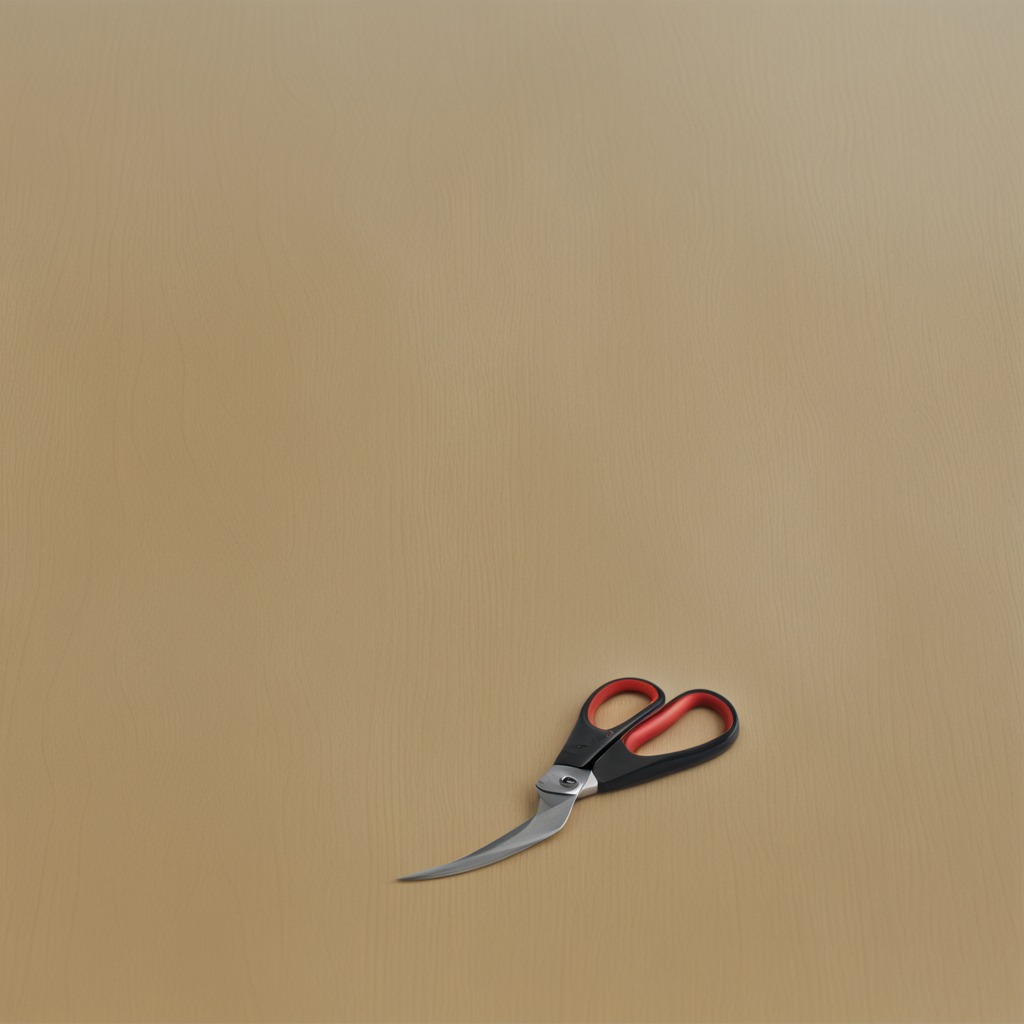
A scissor is lying on a plywood surface in a paint workshop lit by afternoon window light.